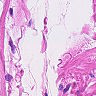
Metastatic tissue present: no